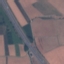
Land use / land cover class: Highway